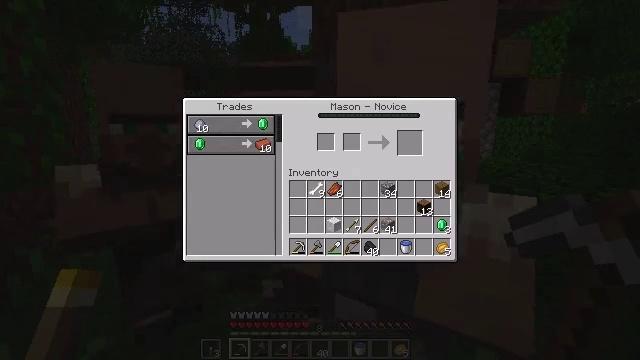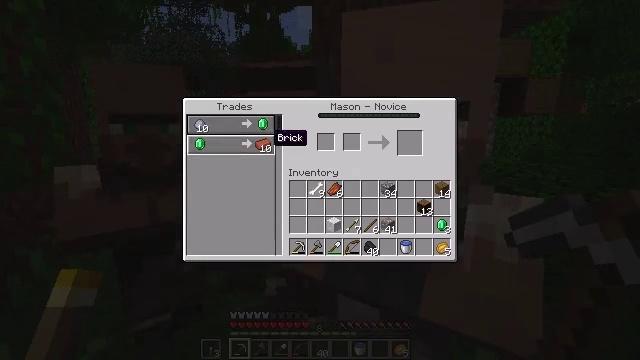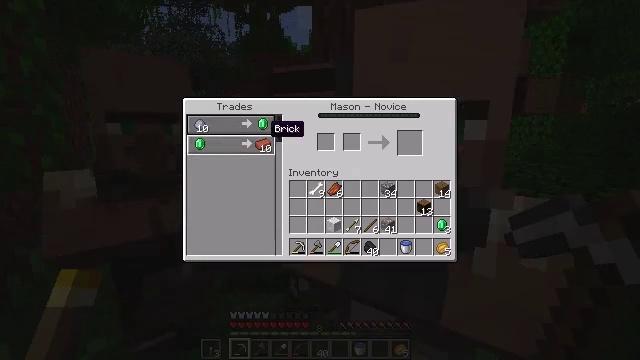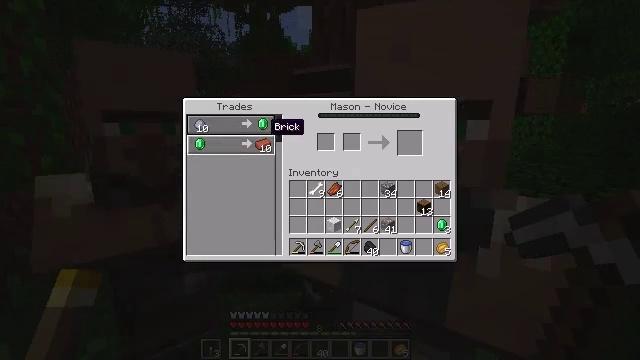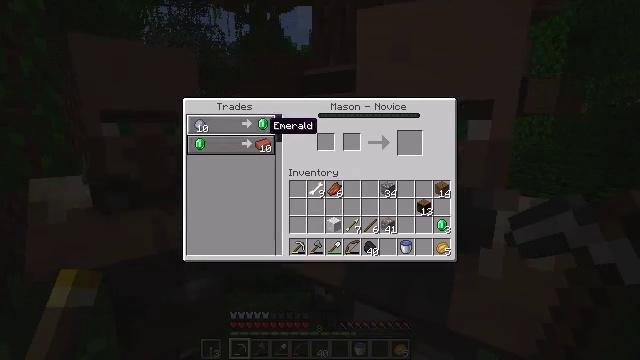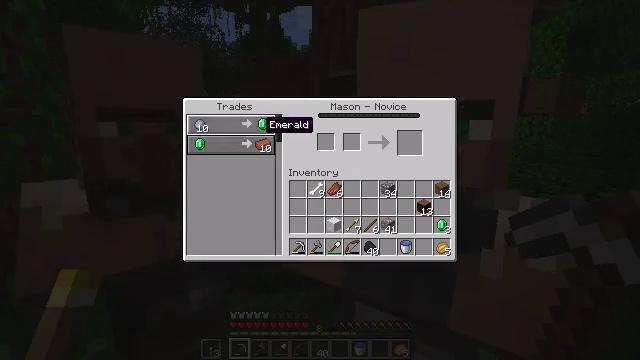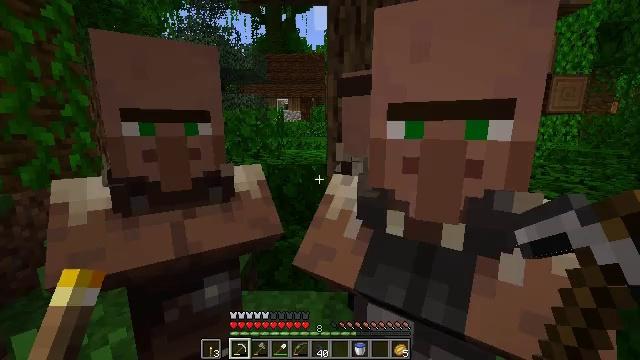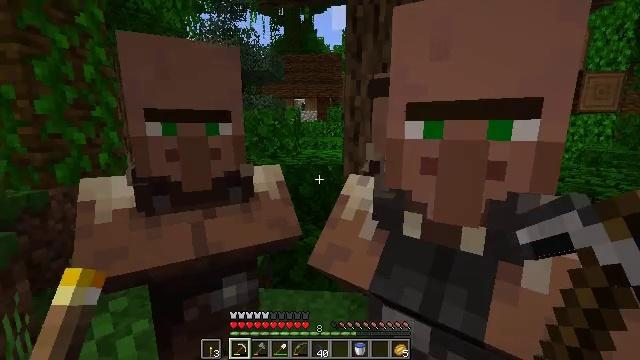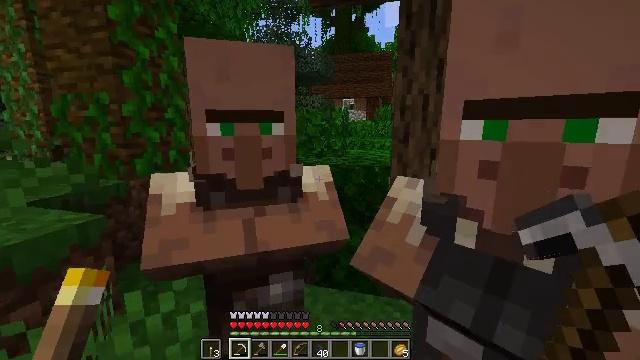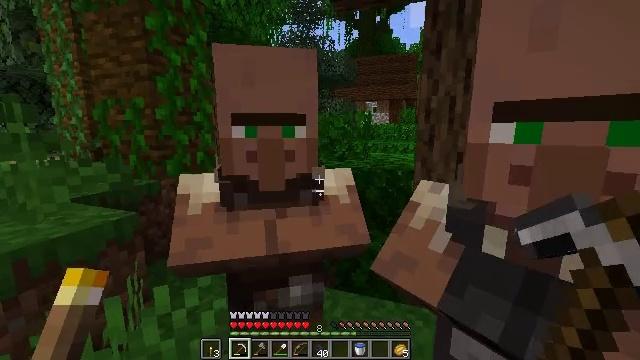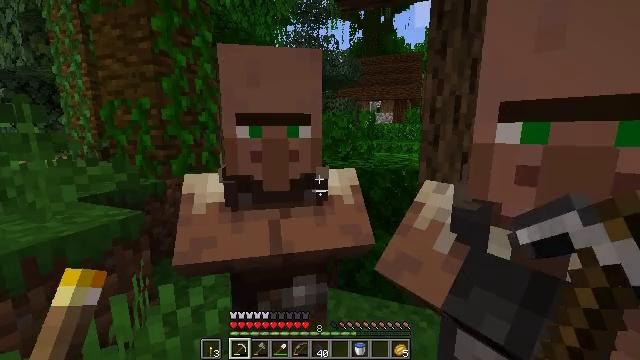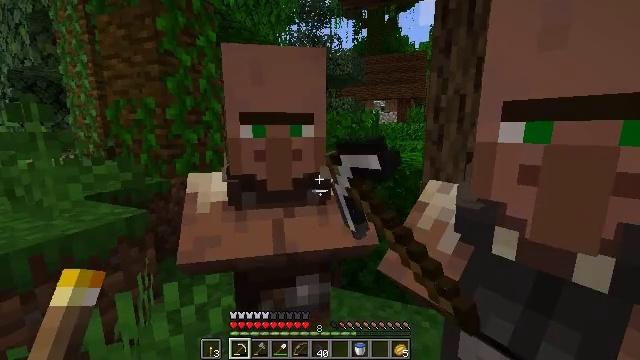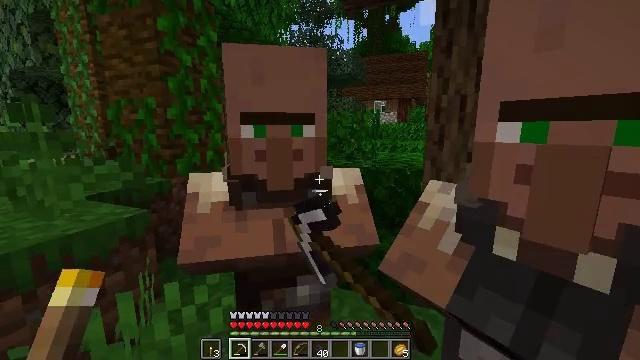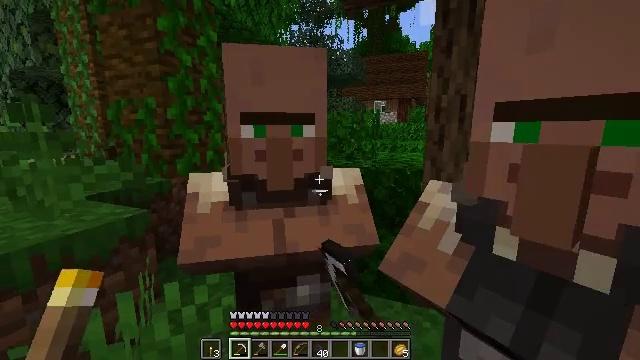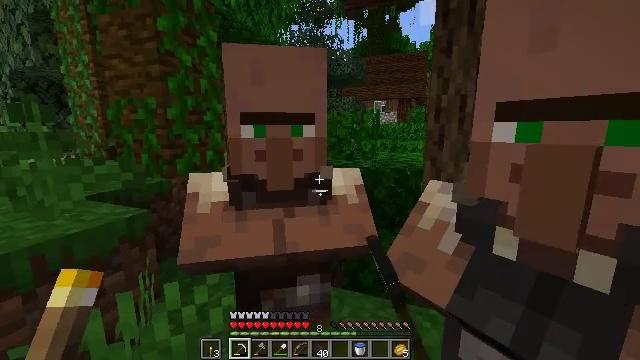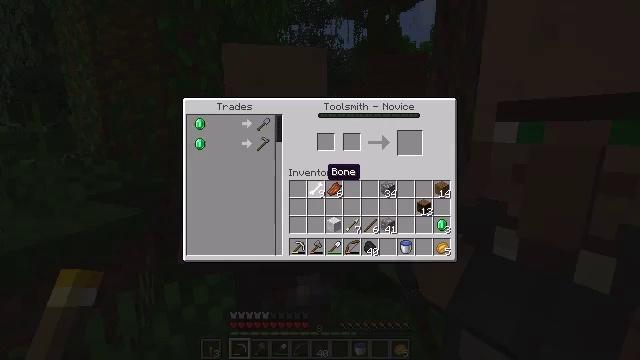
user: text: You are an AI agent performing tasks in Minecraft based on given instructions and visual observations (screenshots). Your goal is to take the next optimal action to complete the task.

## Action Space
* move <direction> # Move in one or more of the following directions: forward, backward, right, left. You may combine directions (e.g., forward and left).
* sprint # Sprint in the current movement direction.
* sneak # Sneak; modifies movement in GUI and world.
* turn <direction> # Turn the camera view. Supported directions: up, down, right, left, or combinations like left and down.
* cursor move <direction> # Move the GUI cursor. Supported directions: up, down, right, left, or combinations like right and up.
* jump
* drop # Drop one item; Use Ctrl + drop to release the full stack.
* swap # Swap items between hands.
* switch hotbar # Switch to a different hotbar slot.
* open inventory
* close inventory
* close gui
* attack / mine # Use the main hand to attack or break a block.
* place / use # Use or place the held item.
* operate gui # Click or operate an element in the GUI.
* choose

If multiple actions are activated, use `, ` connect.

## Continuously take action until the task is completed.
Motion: motion action
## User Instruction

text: Collect some oak leaves.
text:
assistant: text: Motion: cursor move left and up
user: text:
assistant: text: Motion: cursor move up
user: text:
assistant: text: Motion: no_op
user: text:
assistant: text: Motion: no_op
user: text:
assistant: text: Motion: no_op
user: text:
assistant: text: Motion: cursor move left
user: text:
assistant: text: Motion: turn left, close gui
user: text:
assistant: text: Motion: turn left
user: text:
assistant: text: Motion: turn left
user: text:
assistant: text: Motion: use / place
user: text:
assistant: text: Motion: use / place
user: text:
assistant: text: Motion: use / place
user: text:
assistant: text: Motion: no_op
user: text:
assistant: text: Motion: no_op
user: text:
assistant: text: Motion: open gui
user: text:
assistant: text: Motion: no_op
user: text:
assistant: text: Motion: no_op
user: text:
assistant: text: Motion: no_op
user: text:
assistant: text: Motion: no_op
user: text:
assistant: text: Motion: no_op
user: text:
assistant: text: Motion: no_op
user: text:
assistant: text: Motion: no_op
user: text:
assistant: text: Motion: no_op
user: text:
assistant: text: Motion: no_op
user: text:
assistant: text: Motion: no_op
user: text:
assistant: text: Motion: no_op
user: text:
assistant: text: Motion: no_op
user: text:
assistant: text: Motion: no_op
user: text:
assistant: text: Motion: no_op
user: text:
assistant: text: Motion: no_op